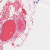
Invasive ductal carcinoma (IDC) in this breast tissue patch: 0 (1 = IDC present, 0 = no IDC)